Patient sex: M
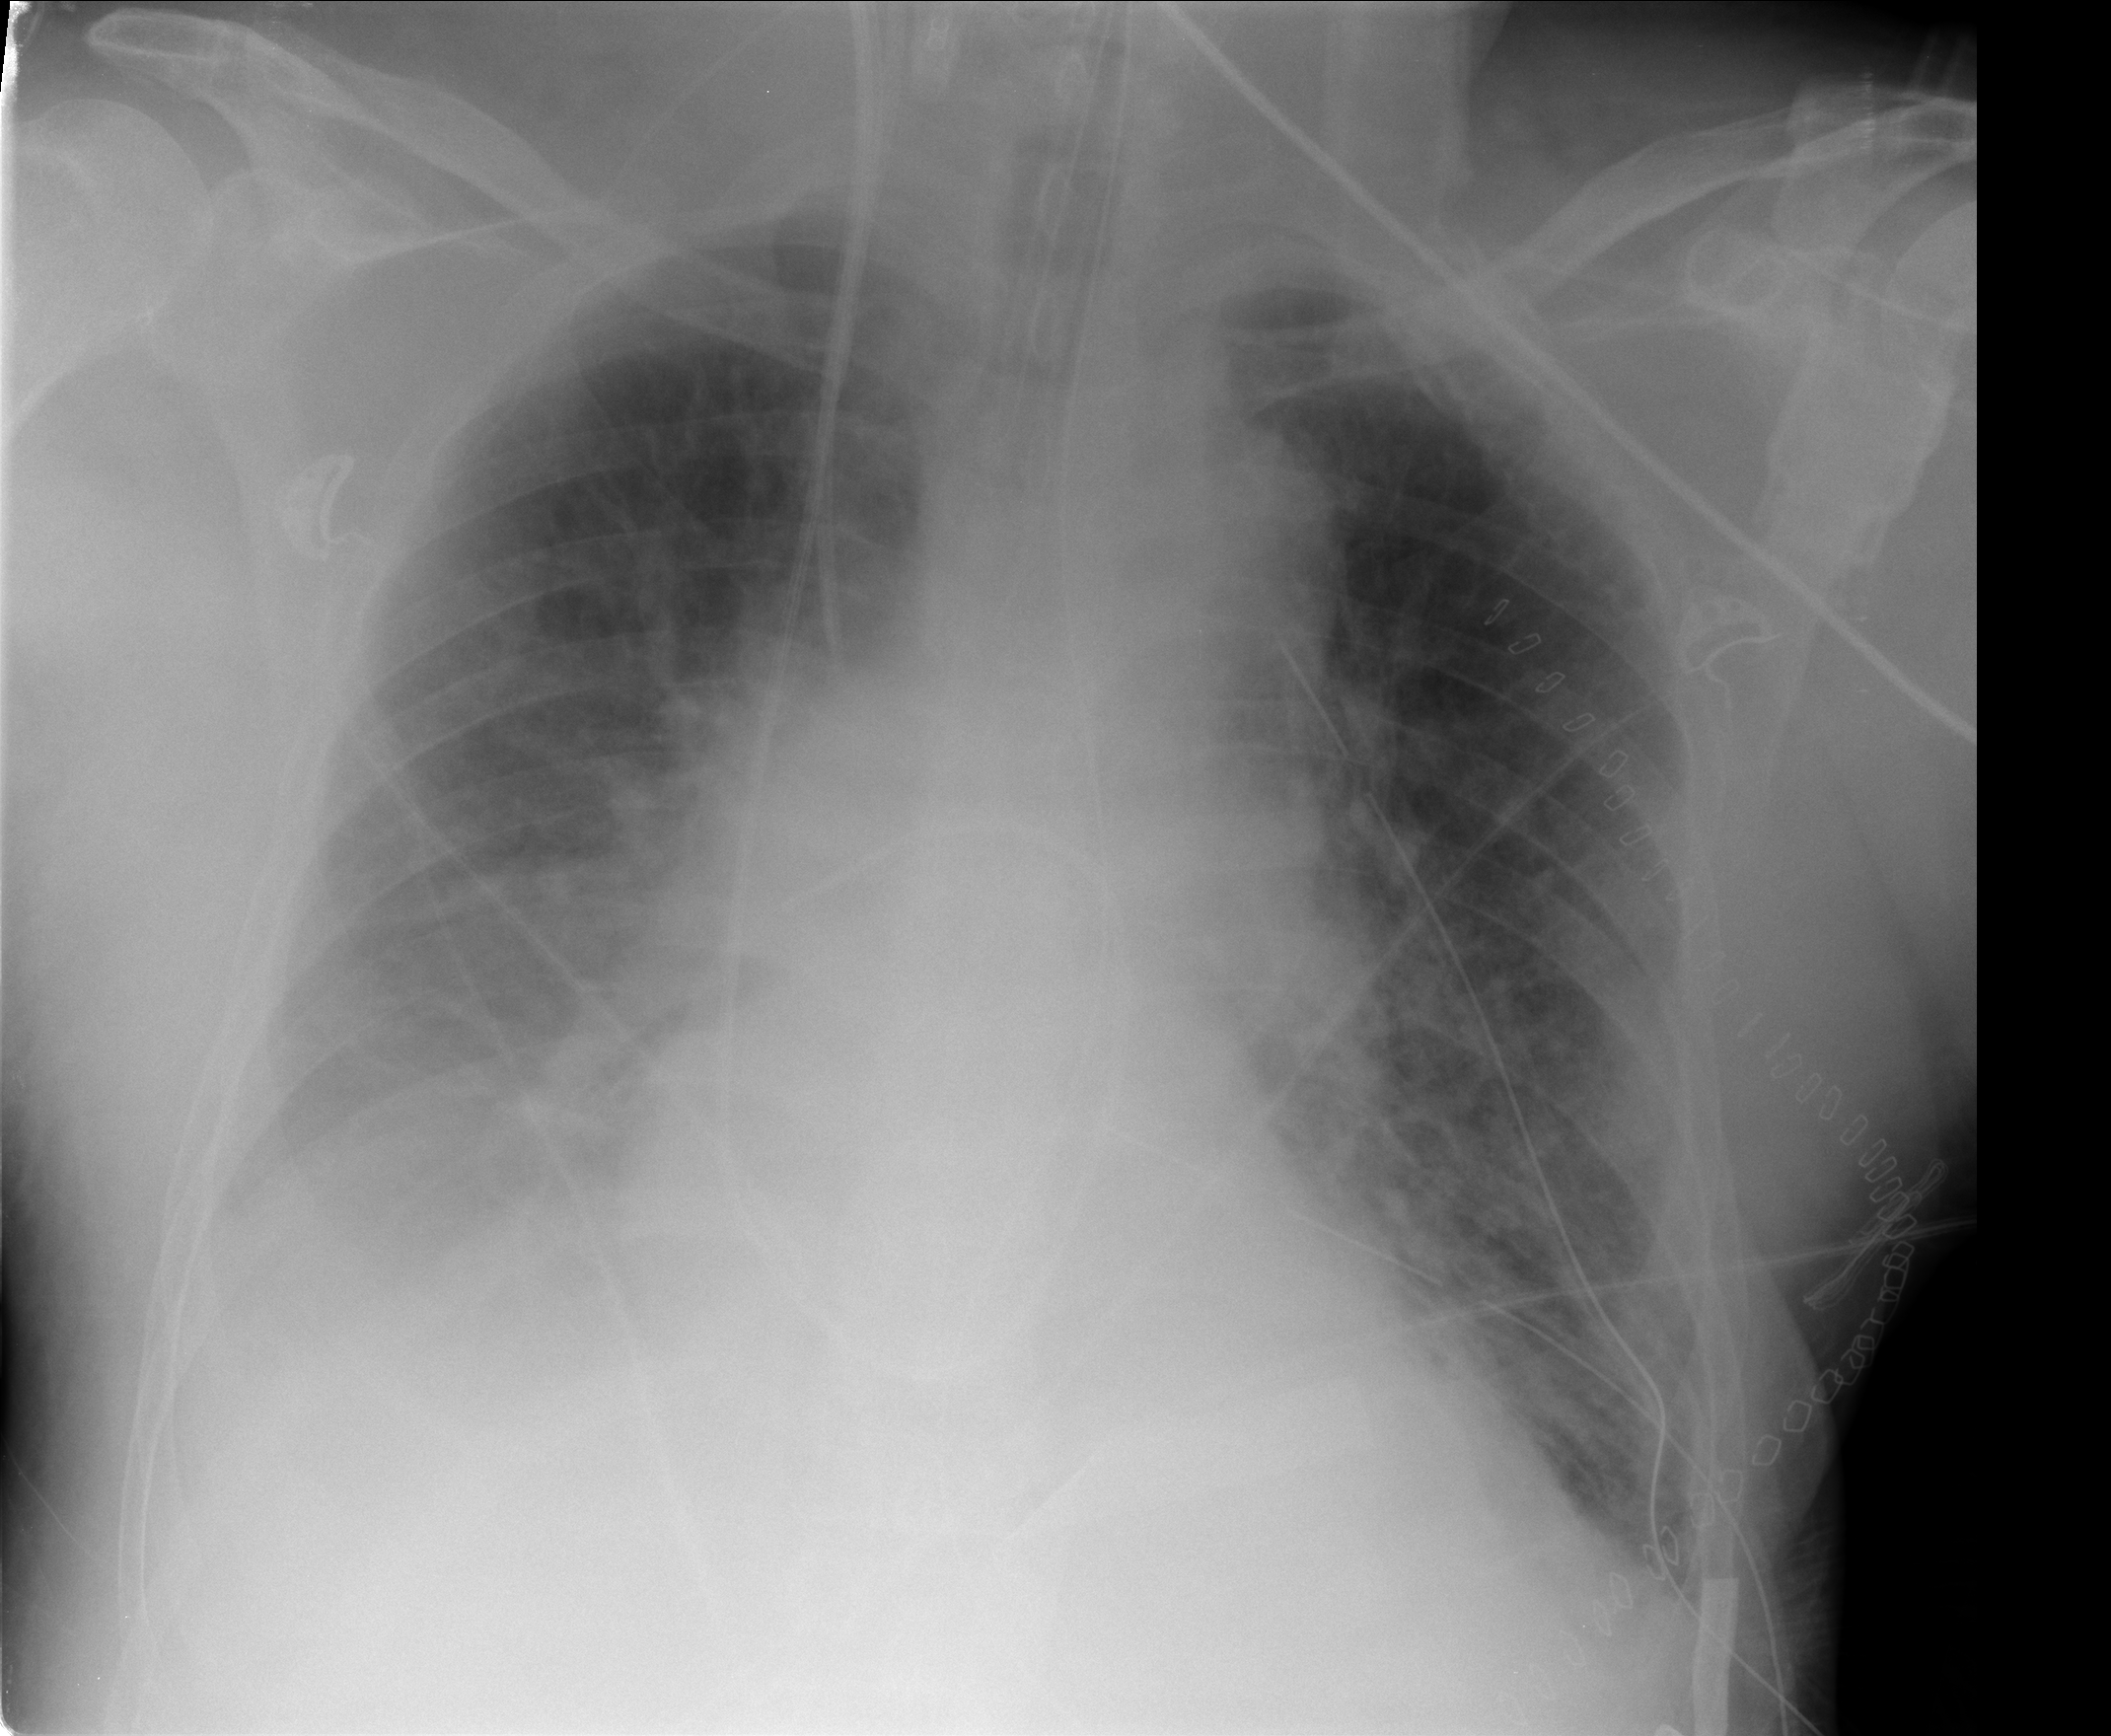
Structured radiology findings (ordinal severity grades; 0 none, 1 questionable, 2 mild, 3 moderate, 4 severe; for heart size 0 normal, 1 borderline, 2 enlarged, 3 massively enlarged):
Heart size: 0
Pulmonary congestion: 3
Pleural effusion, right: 2
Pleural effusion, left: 0
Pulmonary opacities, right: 2
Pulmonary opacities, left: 2
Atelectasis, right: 2
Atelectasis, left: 2